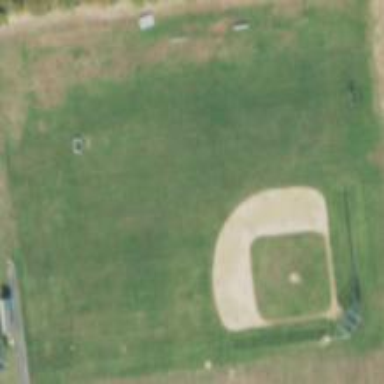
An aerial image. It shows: Baseball pitch for leisure land activities.